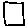
Label: square